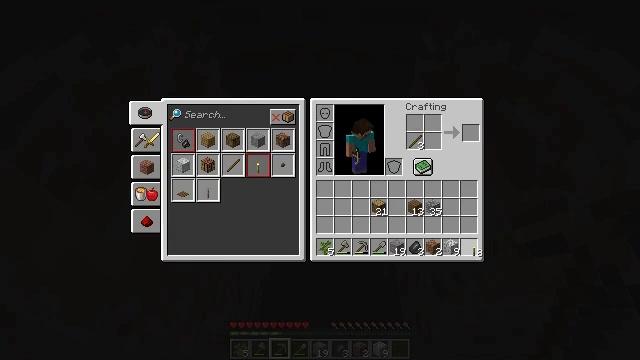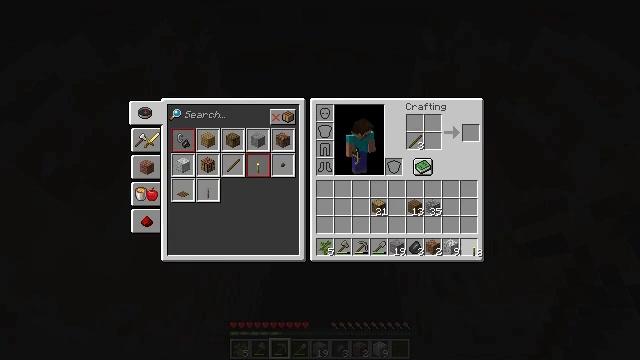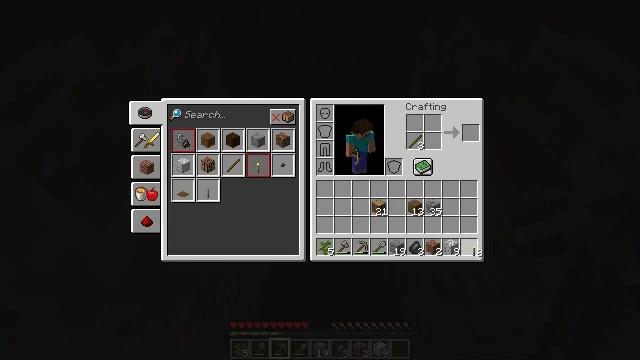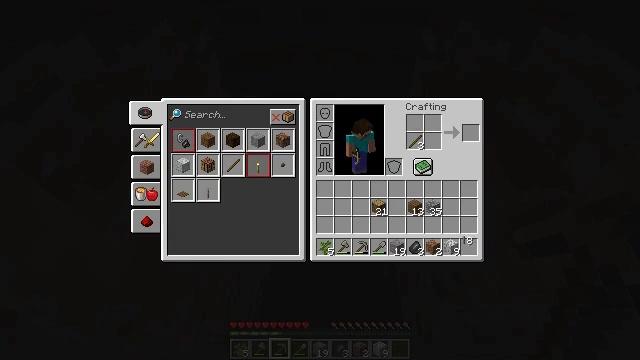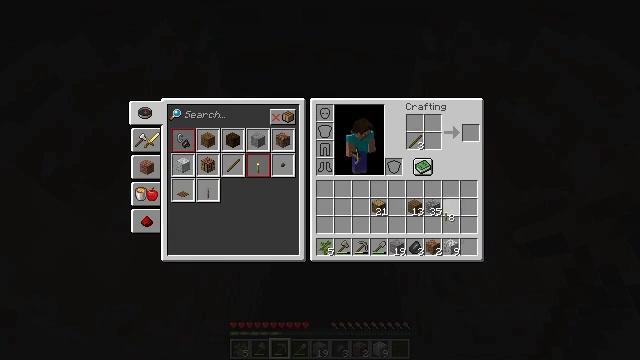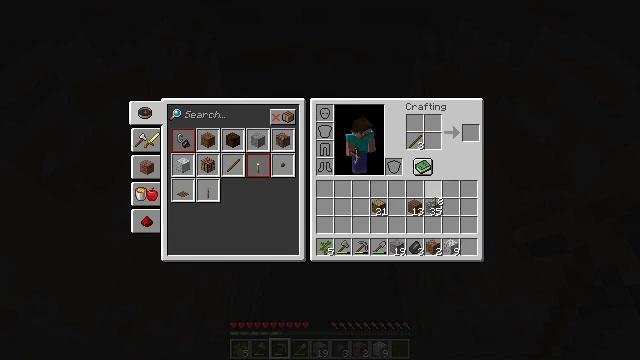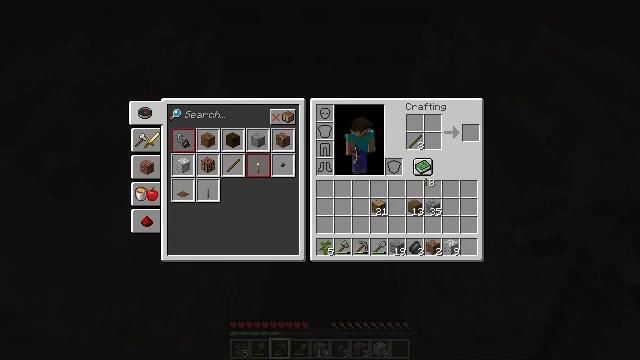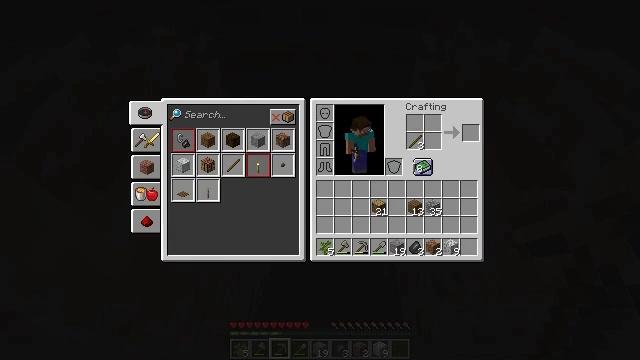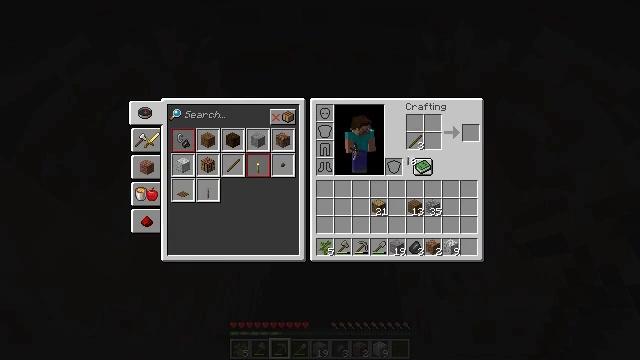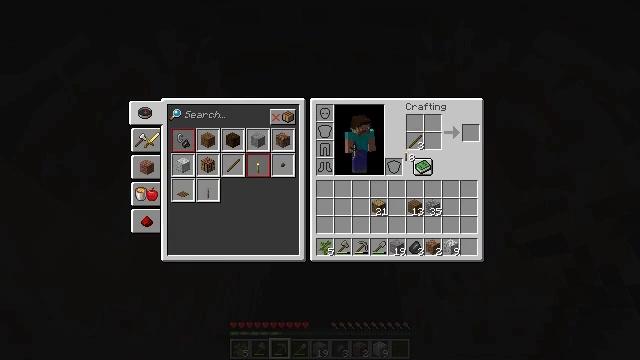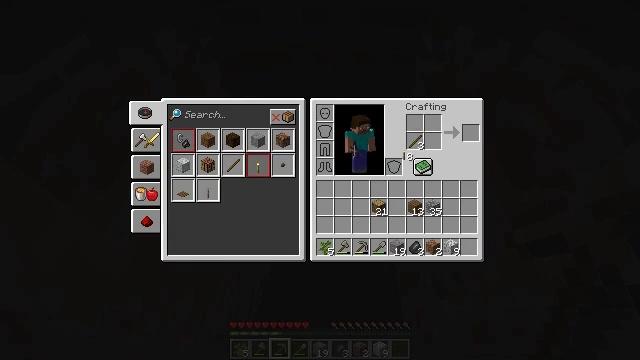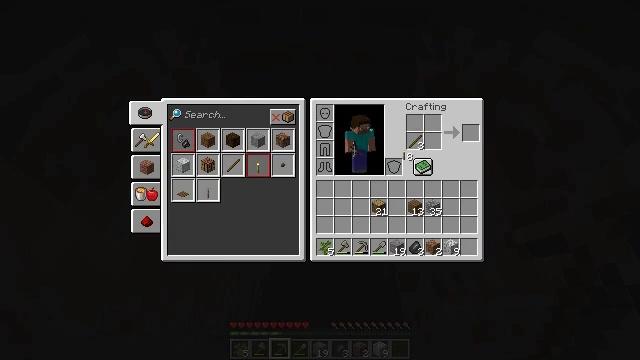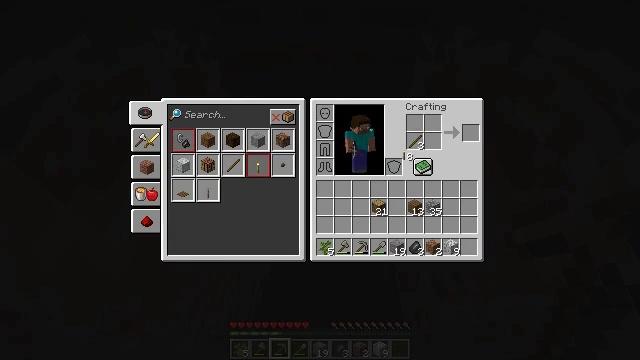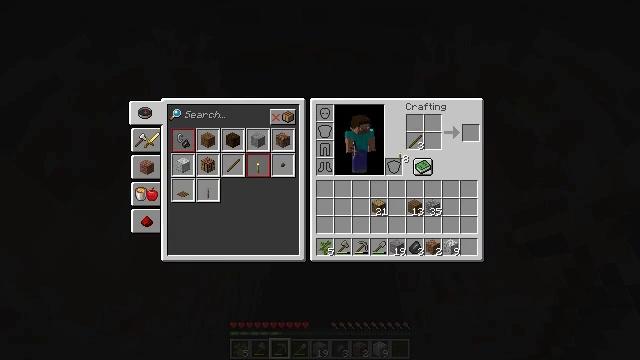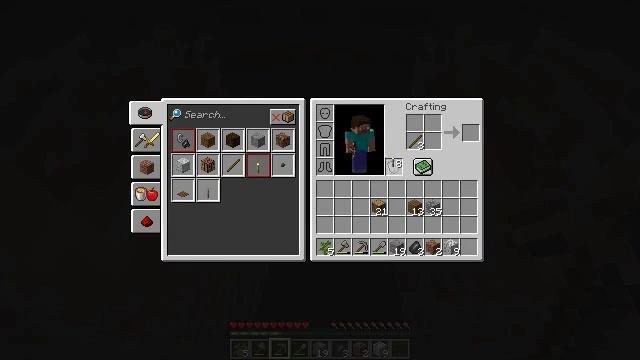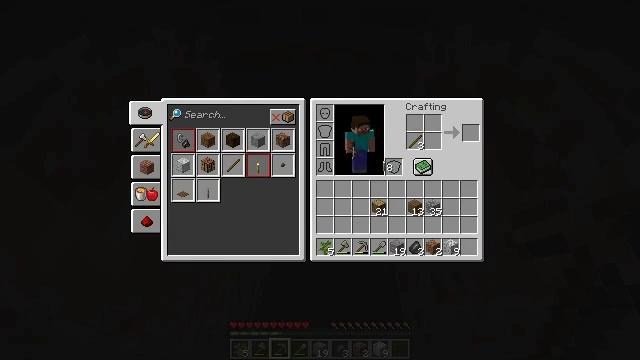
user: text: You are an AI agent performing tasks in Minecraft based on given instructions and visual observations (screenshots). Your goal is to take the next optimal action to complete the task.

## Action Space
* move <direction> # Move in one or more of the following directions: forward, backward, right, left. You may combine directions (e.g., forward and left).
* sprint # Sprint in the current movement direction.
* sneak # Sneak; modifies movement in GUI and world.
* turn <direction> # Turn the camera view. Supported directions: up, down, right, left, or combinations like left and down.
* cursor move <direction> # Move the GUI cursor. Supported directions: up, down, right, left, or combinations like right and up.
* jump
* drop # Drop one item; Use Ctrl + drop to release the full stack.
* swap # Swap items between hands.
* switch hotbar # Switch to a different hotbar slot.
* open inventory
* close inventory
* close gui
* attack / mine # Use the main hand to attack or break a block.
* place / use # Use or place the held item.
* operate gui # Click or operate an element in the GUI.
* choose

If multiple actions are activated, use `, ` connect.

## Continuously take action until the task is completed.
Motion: motion action
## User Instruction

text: Gather stone by using a pickaxe.
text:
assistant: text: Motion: attack / mine
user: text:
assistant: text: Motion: attack / mine
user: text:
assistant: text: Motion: no_op
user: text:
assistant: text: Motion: turn left and up
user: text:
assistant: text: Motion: turn up
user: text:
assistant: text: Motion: turn up
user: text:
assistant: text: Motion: turn up
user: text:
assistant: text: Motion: no_op
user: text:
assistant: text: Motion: no_op
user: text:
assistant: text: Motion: no_op
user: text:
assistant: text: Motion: no_op
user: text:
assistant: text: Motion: no_op
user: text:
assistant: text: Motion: no_op
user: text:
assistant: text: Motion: no_op
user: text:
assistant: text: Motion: no_op
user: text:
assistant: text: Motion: no_op
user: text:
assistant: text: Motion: no_op
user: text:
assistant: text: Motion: no_op
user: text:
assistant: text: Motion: no_op
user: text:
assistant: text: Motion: no_op
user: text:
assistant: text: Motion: no_op
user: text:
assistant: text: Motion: no_op
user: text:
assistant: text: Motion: no_op
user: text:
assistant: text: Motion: no_op
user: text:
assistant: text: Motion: attack / mine
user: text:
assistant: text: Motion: attack / mine
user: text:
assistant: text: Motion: attack / mine
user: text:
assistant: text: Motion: attack / mine
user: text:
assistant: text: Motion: no_op
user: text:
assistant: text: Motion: no_op